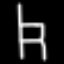
Label: chair